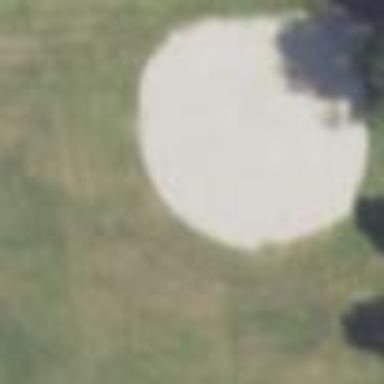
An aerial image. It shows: Baseball pitch for leisure land activities.